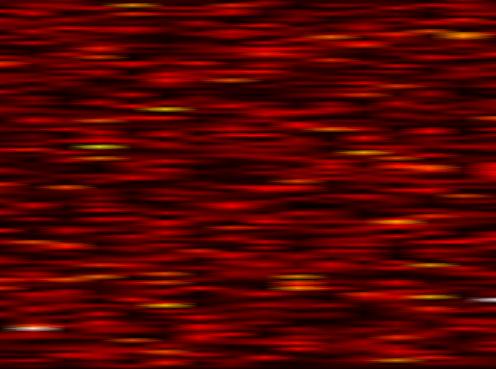
Label: FBMC